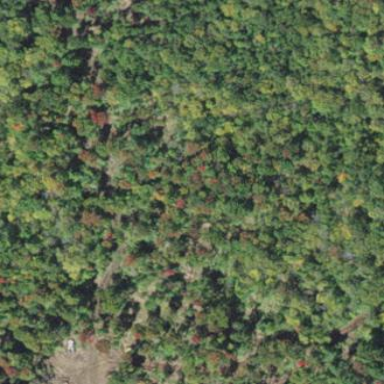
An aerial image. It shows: Forest with mix of leaf types and cycles. The forest produces timber and wood.